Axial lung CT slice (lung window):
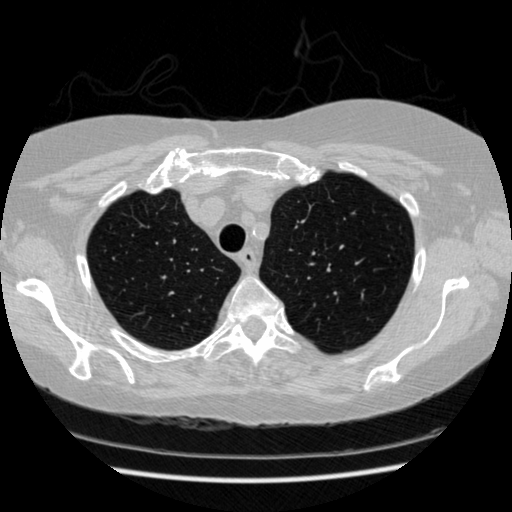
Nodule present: no